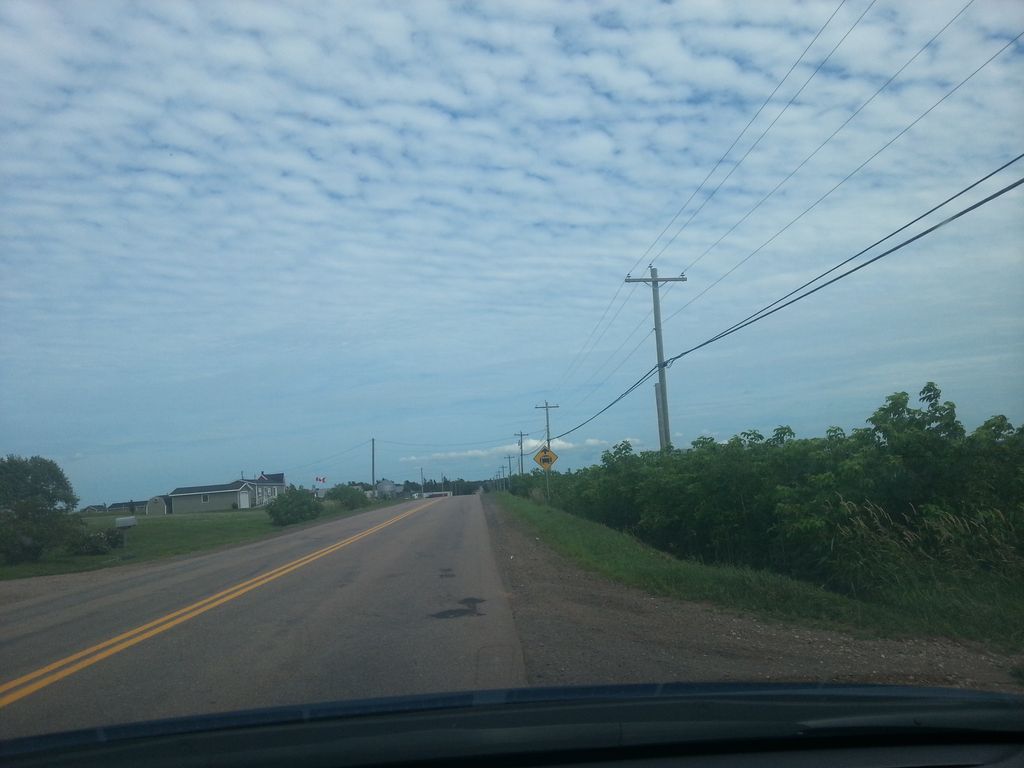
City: charlottetown